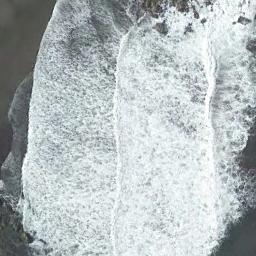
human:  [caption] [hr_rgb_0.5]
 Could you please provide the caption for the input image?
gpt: The beach with brown sand and the white waves washed ashore .

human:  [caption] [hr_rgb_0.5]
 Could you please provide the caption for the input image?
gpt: Huge waves beat against the rocks on the shore .

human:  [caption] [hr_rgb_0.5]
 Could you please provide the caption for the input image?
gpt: There are a lot of waves landing on the beach .

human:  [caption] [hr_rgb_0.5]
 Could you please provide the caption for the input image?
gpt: The beach is irregular .

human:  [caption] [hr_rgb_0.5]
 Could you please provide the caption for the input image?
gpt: The waves are heavy around the beach .